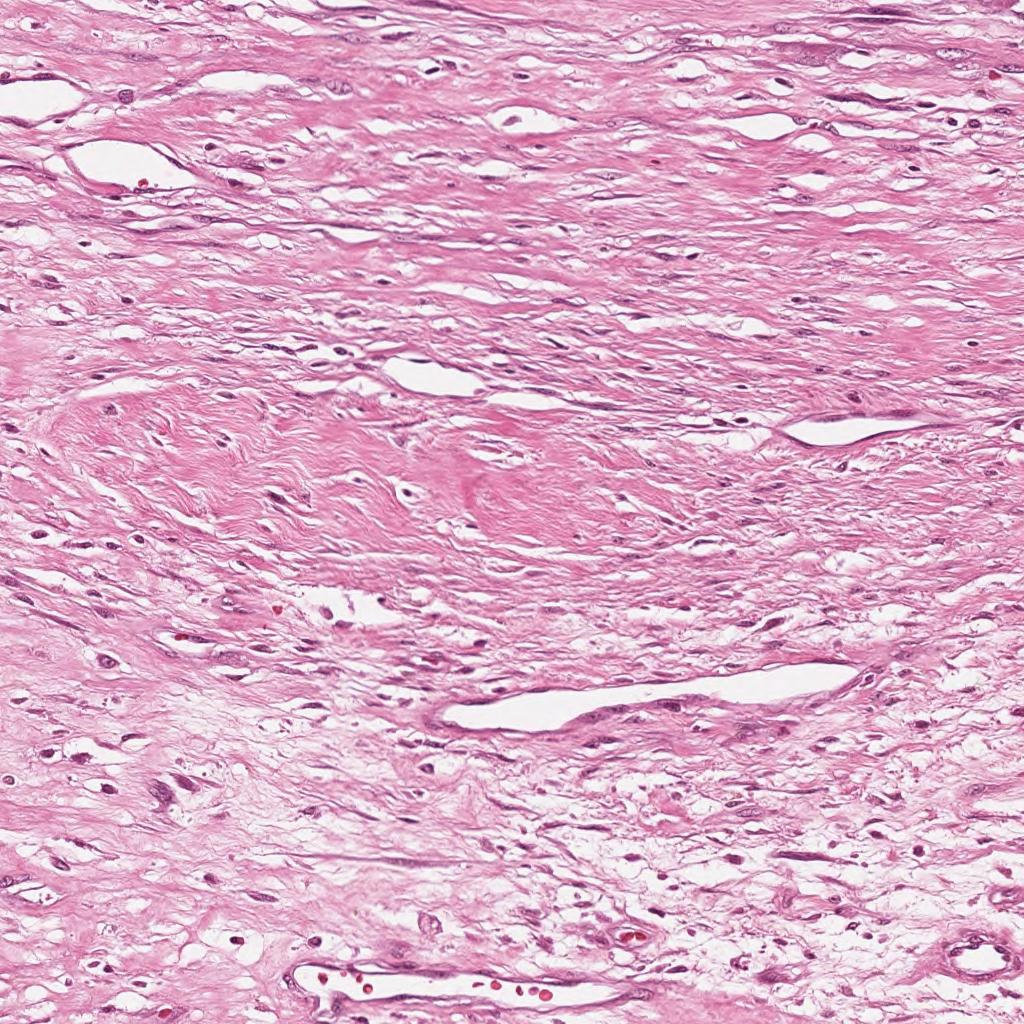
Label: Non-Viable-Tumor